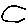
Label: moon